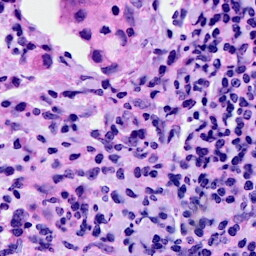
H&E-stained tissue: Breast